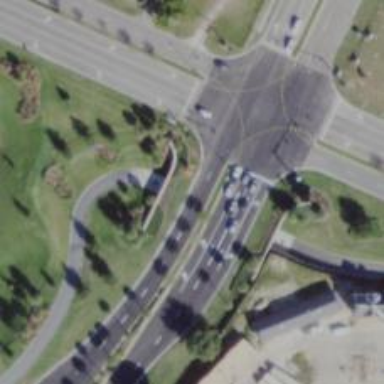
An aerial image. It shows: Cycleway described as Golf Cart Tunnel.